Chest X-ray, PA view. Patient: 49 years old, sex M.
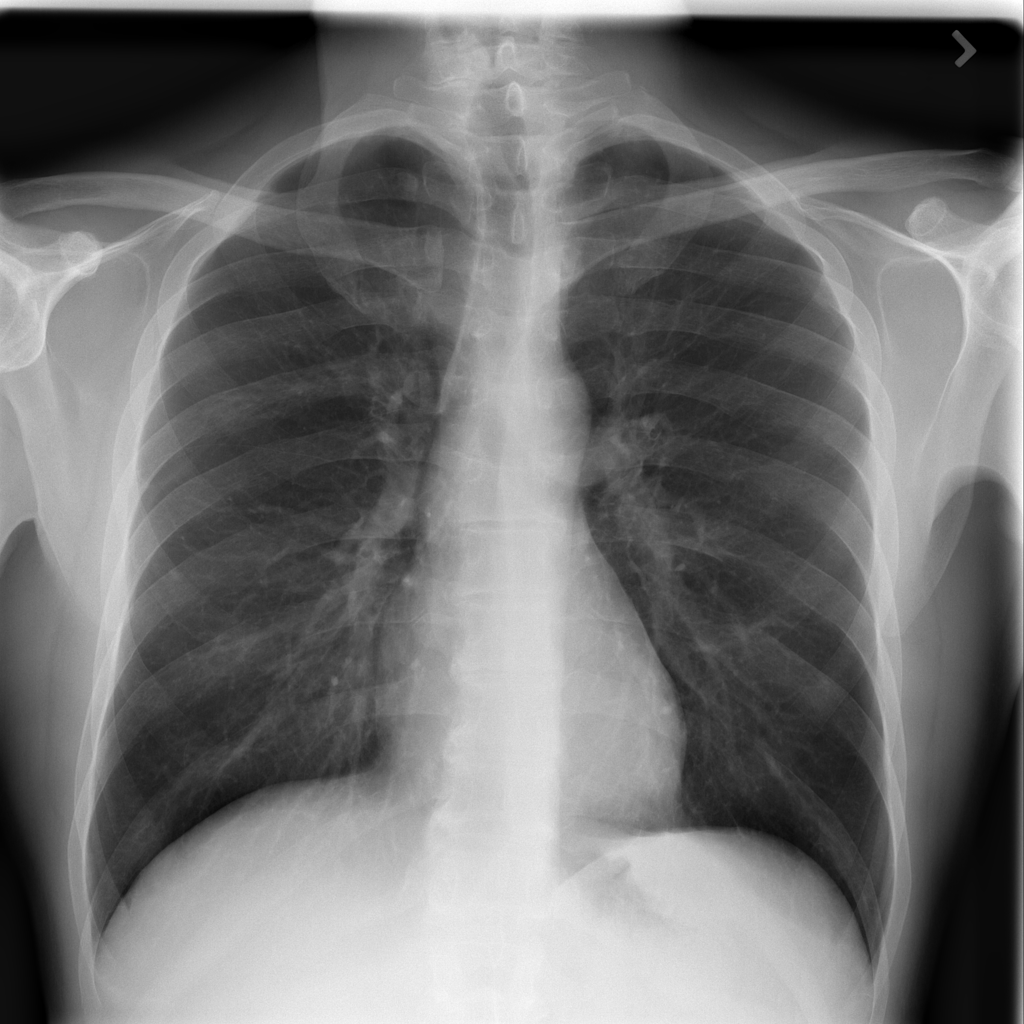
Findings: No Finding